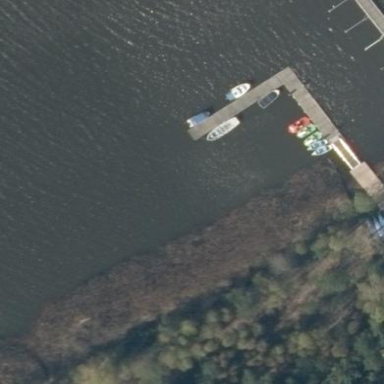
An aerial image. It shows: Man-made pier.